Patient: sex F, age 58
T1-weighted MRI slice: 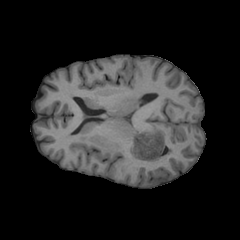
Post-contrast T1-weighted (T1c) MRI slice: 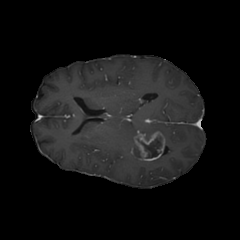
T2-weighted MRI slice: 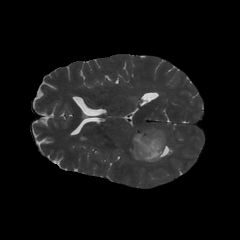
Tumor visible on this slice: yes
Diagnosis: Glioblastoma, IDH-wildtype
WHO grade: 4